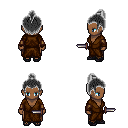
a pixel art fantasy rpg character, female body template, human, dark skin, brown robe, robe skirt, gray short topknot hairstyle, leather bracers, ghillies, dagger, four views (front, back, left, right), 2x2 character sprite sheet, small pixel art, hard edges, no anti-aliasing